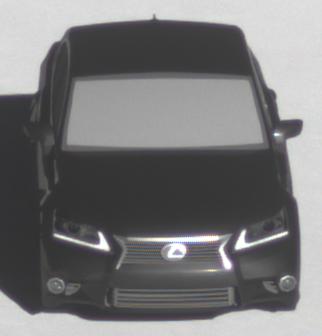
Make: Lexus
Model: GS 250
Detailed model: GS (L10)
Model produced from: 2012/06
Model produced until: 2013/12
Doors: 4
Color: black
Road condition: dry road
Daytime: morning or afternoon
Contrast: high contrast